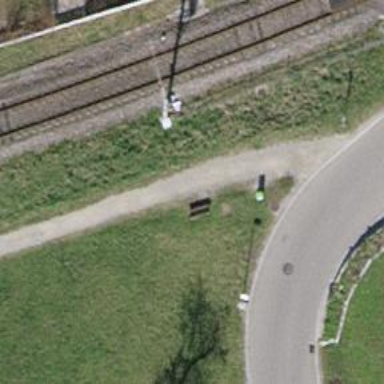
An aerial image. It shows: Bench for seating.